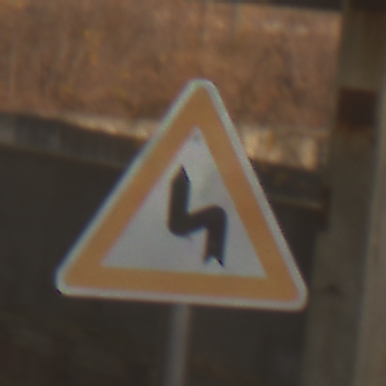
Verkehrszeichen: DoppelkurveZunaechstLinks
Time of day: SunriseSunset
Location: Roofed (Suburban)
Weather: Clear
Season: NotSpecified
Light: Natural